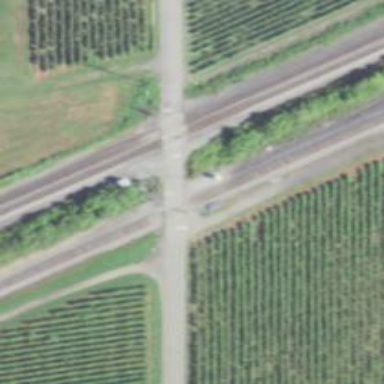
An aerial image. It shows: Level railway crossing with lights and barriers.